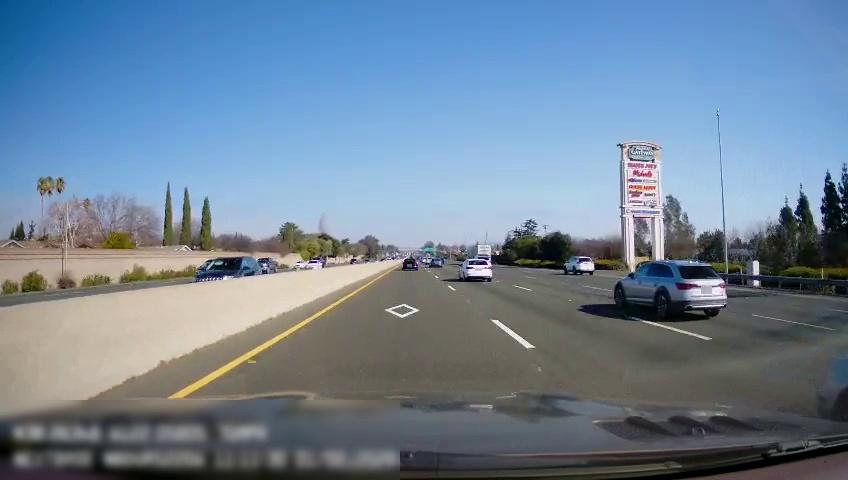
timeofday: Day
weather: Sunny
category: Drivable Space
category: Drivable Space
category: Vehicles | Car
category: Vehicles | Car
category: Vehicles | Car
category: Vehicles | SUV
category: Vehicles | Car
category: Vehicles | Car
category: Vehicles | Car
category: Vehicles | Truck
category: Vehicles | SUV
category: Vehicles | Other LV
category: Vehicles | SUV
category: Vehicles | Car
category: Vehicles | Car
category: Vehicles | SUV
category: Vehicles | Car
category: Lanes | Alternate Lane
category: Lanes | Current Lane
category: Lanes | Current Lane
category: Lanes | Alternate Lane
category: Lanes | Alternate Lane
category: Lanes | Opposite Lane
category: Lanes | Opposite Lane